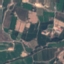
Land use / land cover class: PermanentCrop